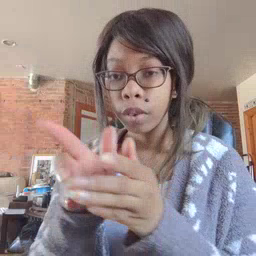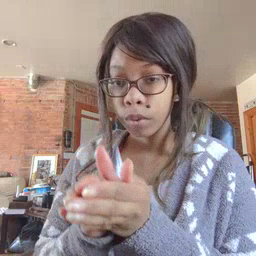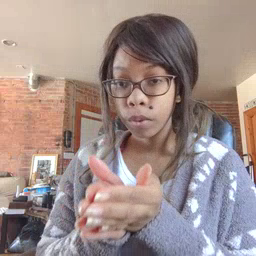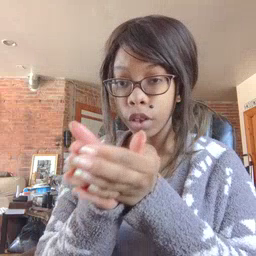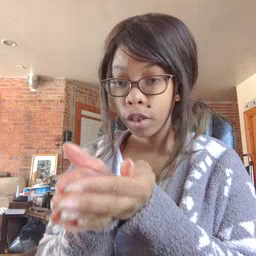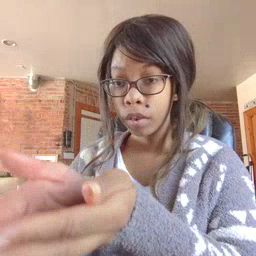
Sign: boat